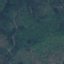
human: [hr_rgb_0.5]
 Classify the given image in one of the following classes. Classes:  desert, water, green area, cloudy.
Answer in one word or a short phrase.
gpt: green area